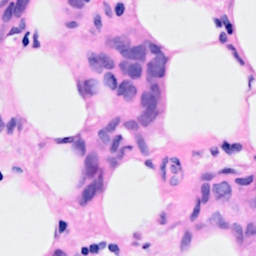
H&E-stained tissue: Breast